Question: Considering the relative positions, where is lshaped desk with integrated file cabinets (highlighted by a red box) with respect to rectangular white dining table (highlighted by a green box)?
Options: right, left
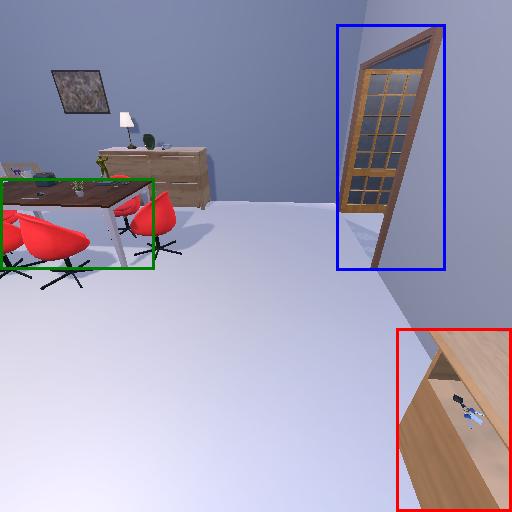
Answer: right